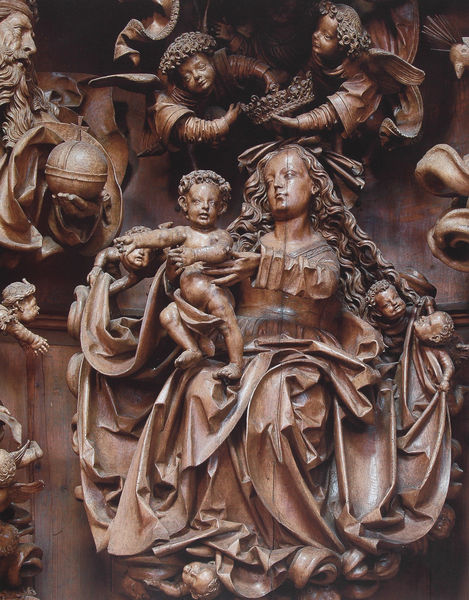
Titel: Marienaltar, Mittelschrein, die Gottesmutter, von Engeln gekrönt
Künstler: Meister von Mauer
Standort: Mauer bei Melk
Institution: St. Maria am grünen Anger
Schlagwörter: flügel, gott, mann, nackt, umhang, sitzen, ausschnitt, bewegung, braun, frau, holz, kleid, köpfe, bart, jung, arme, falten, halten, hände, kirche, figur, gewand, haare, mantel, kind, mutter, vater, gotik, krone, locken, fliegen, kinder, engel, skulptur, statue, beine, relief, baby, füsse, coronation, könig, detail, manteau, marron, noeud, draperie, faltenwurf, plastik, junge, spiel, italie, kreuz, schweben, kugel, altar, hochaltar, schnitzerei, fragment, wood, gotisch, christus, jesus, christlich, angels, krönung, german, stoß, eiche, herz, drapé, königin, femme, heilig, putten, maria, madonna, christ, putti, bois, ciel, cheveux, kreisen, hol, lackiert, couronne, robe, monument, sculpture, geschnitzt, schnitzwerk, gewandfalten, virgin, präsentieren, cherubs, drapery, säugling, weltkugel, voile, enfant, marie, mere, vierge, jesuskind, art, altaraufsatz, marienkrönung, retabel, schnitzaltar, nuage, eglise, volant, ange, anges, terre, moyen age, reichsapfel, allemagne, baviere, felten, cathédrale, muttergottes, schnitzarbeit, dieu, christian, mittelschrein, riemenschneider, christur, schüsselfalten, schnitzere, holzschnitzkunst, mary, adoration, ailes, bas relief, bernin, bois allemagne, couronnement, gendbausch, holaltar, köpf, majeste, monde, nuremberg, orbe, pere, pli, plis, poirier, portail, presentation, sainte, seizième, vole, carving, croix, dieux, saint, sainte famille, marbre, putt, religion, debout, famille, relieg, primitif, madone, globe, virgin mary, cherubins, schniterei, #krönung, ronde-bosse, vierge à l'enfant, religieux, scupture, christ child, fifteenth century, couronnement de la vierge, enges, god, mariakind